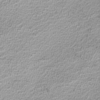
Label: not_dusty